Question: Is there any way to highlight pinned tabs in web browsers on new notifications like Gmail, Facebook or Twitter do? I think attached picture should explain what I mean.
I need solution for every browser.

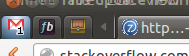
Answer: I found a solution!
Simple site's title change (with JavaScript) works on every web browser I wanted.
e.g. changing title in JavaScript:
'''
document.title = baseTitle + " Ding Ding!";
'''